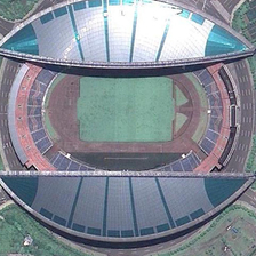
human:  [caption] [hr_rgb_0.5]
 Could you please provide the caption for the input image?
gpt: Two blue hooks cover a smaller half of the stadium

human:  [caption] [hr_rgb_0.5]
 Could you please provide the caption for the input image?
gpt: Two blue hoods cover the smaller half of the stadium.

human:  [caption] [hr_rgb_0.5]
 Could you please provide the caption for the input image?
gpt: Two blue hood covers the small half of the stadium

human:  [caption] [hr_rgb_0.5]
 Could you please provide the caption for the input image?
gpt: Two blue brims cover a small part of the stadium

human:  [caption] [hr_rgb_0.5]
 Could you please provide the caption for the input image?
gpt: Two blue hoodies covered a small half of the stadium.